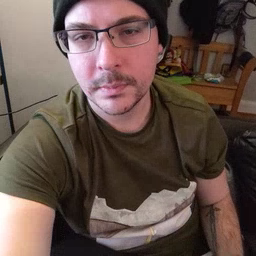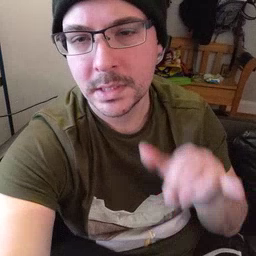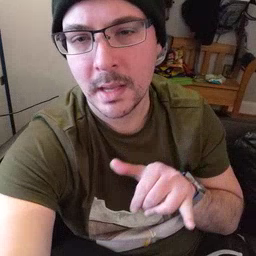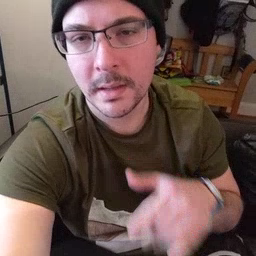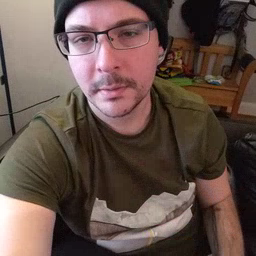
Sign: stay